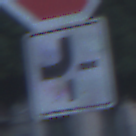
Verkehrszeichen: VerlaufVorfahrtsstrasse2
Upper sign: Stop
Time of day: SunriseSunset
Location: Outdoor (Urban)
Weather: PartlyCloudy
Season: NotSpecified
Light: Natural